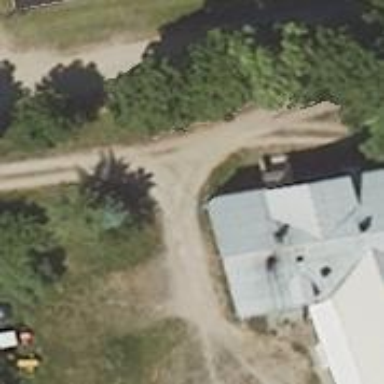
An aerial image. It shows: Alley classified as service road.